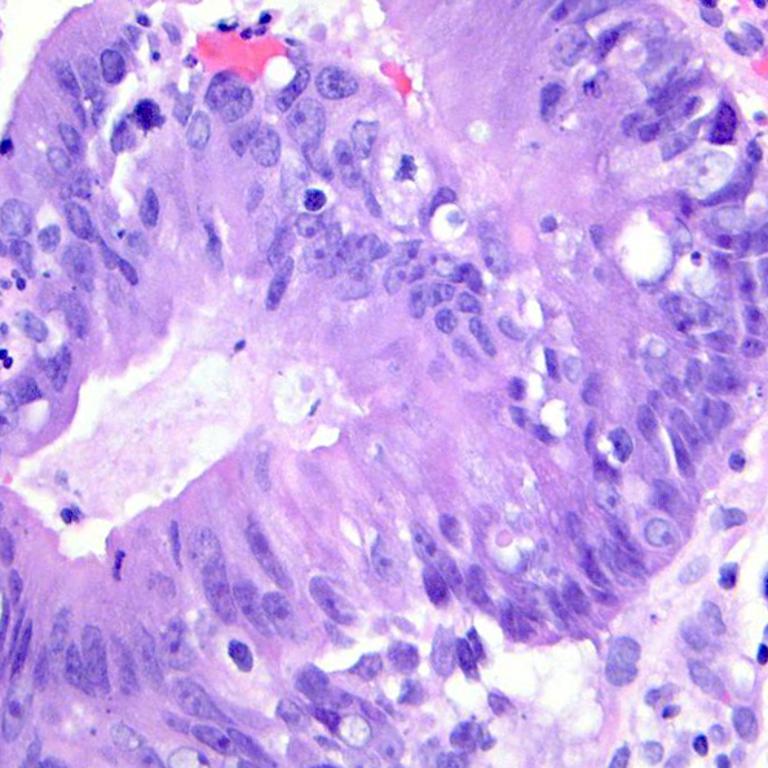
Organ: colon
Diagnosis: adenocarcinomas